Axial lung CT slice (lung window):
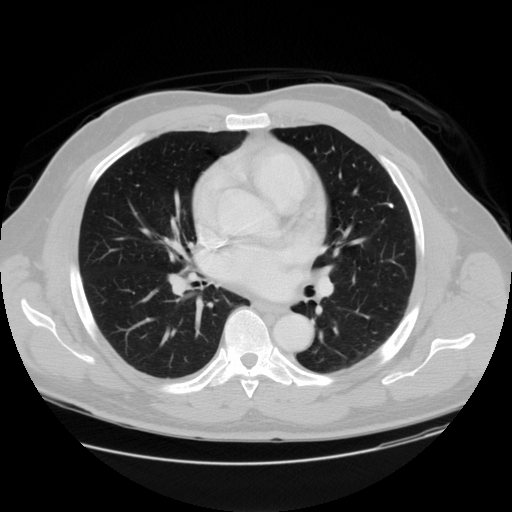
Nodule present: yes
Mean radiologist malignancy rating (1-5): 1